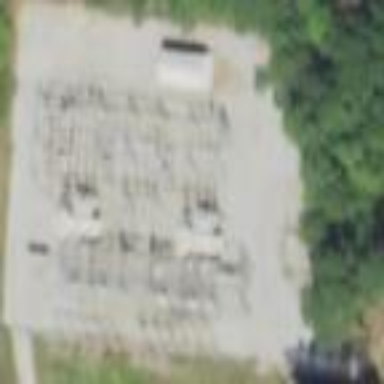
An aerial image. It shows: There is distribution substation enclosed by fence.